Question: I have been trying to show the image on this test Facebook post but to no avail. Kindly check my code. The image/picture is existing as it is my avatar here.
'''
function PostTest() {
FB.api('/me/feed', 'post', {
message: "This is the test message!",
source: 'http://www.test.com',
link: 'http://www.test.com',
picture: 'https://www.gravatar.com/avatar/dd703fc997aba7a8a8abc60f2613e570?s=128&d=identicon&r=PG&f=1'
}, function (response) {
if (response && response.id) {
alert('success');
} else if (response && response.error && 200 == response.error.code) {
alert('error');
}
});
}
'''
This is the result after calling that.

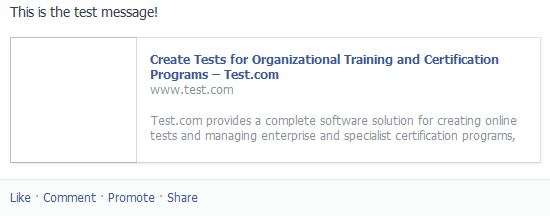
Answer: The <URL> says that -
> The picture must be at least 200px by 200px.
and your picture is 128x128.
Hope that it will help. Good luck!